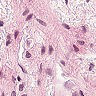
Metastatic tissue present: no